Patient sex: M
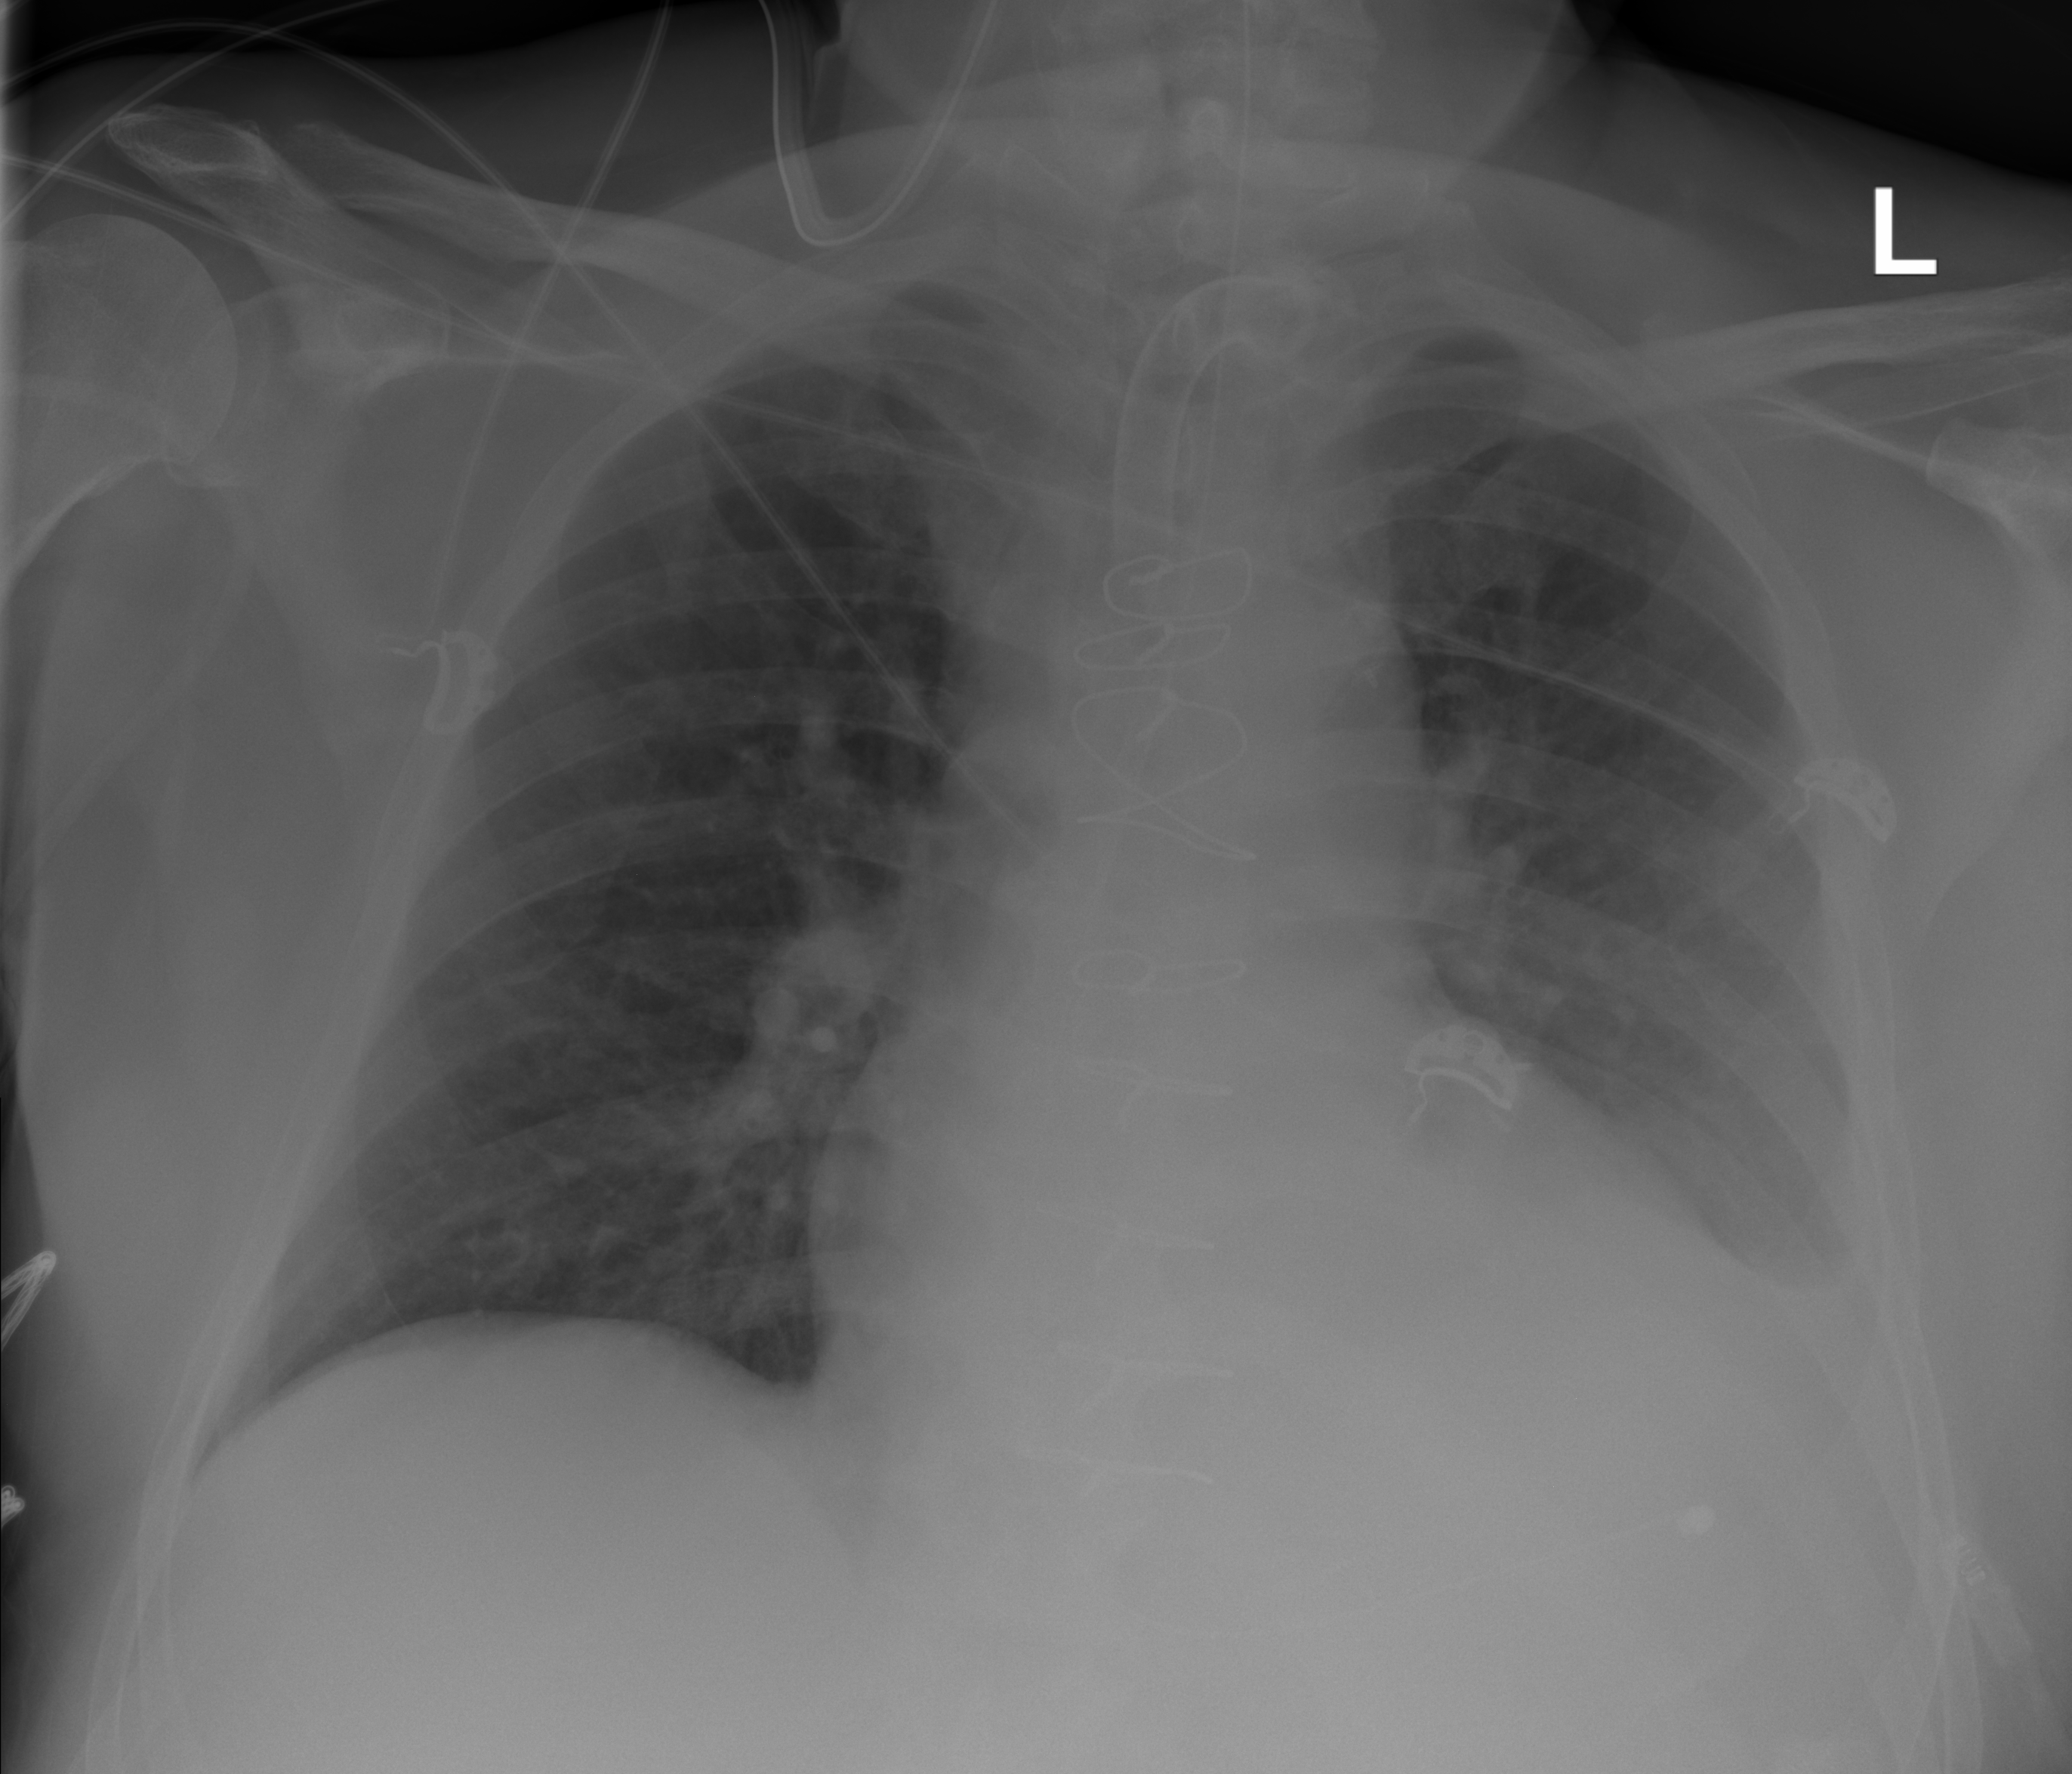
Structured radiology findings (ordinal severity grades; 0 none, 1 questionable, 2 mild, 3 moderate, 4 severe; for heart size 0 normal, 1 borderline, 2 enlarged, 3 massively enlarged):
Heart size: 1
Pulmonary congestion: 0
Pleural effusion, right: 0
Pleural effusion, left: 2
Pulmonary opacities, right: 0
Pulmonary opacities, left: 0
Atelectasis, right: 0
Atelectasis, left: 2